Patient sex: M
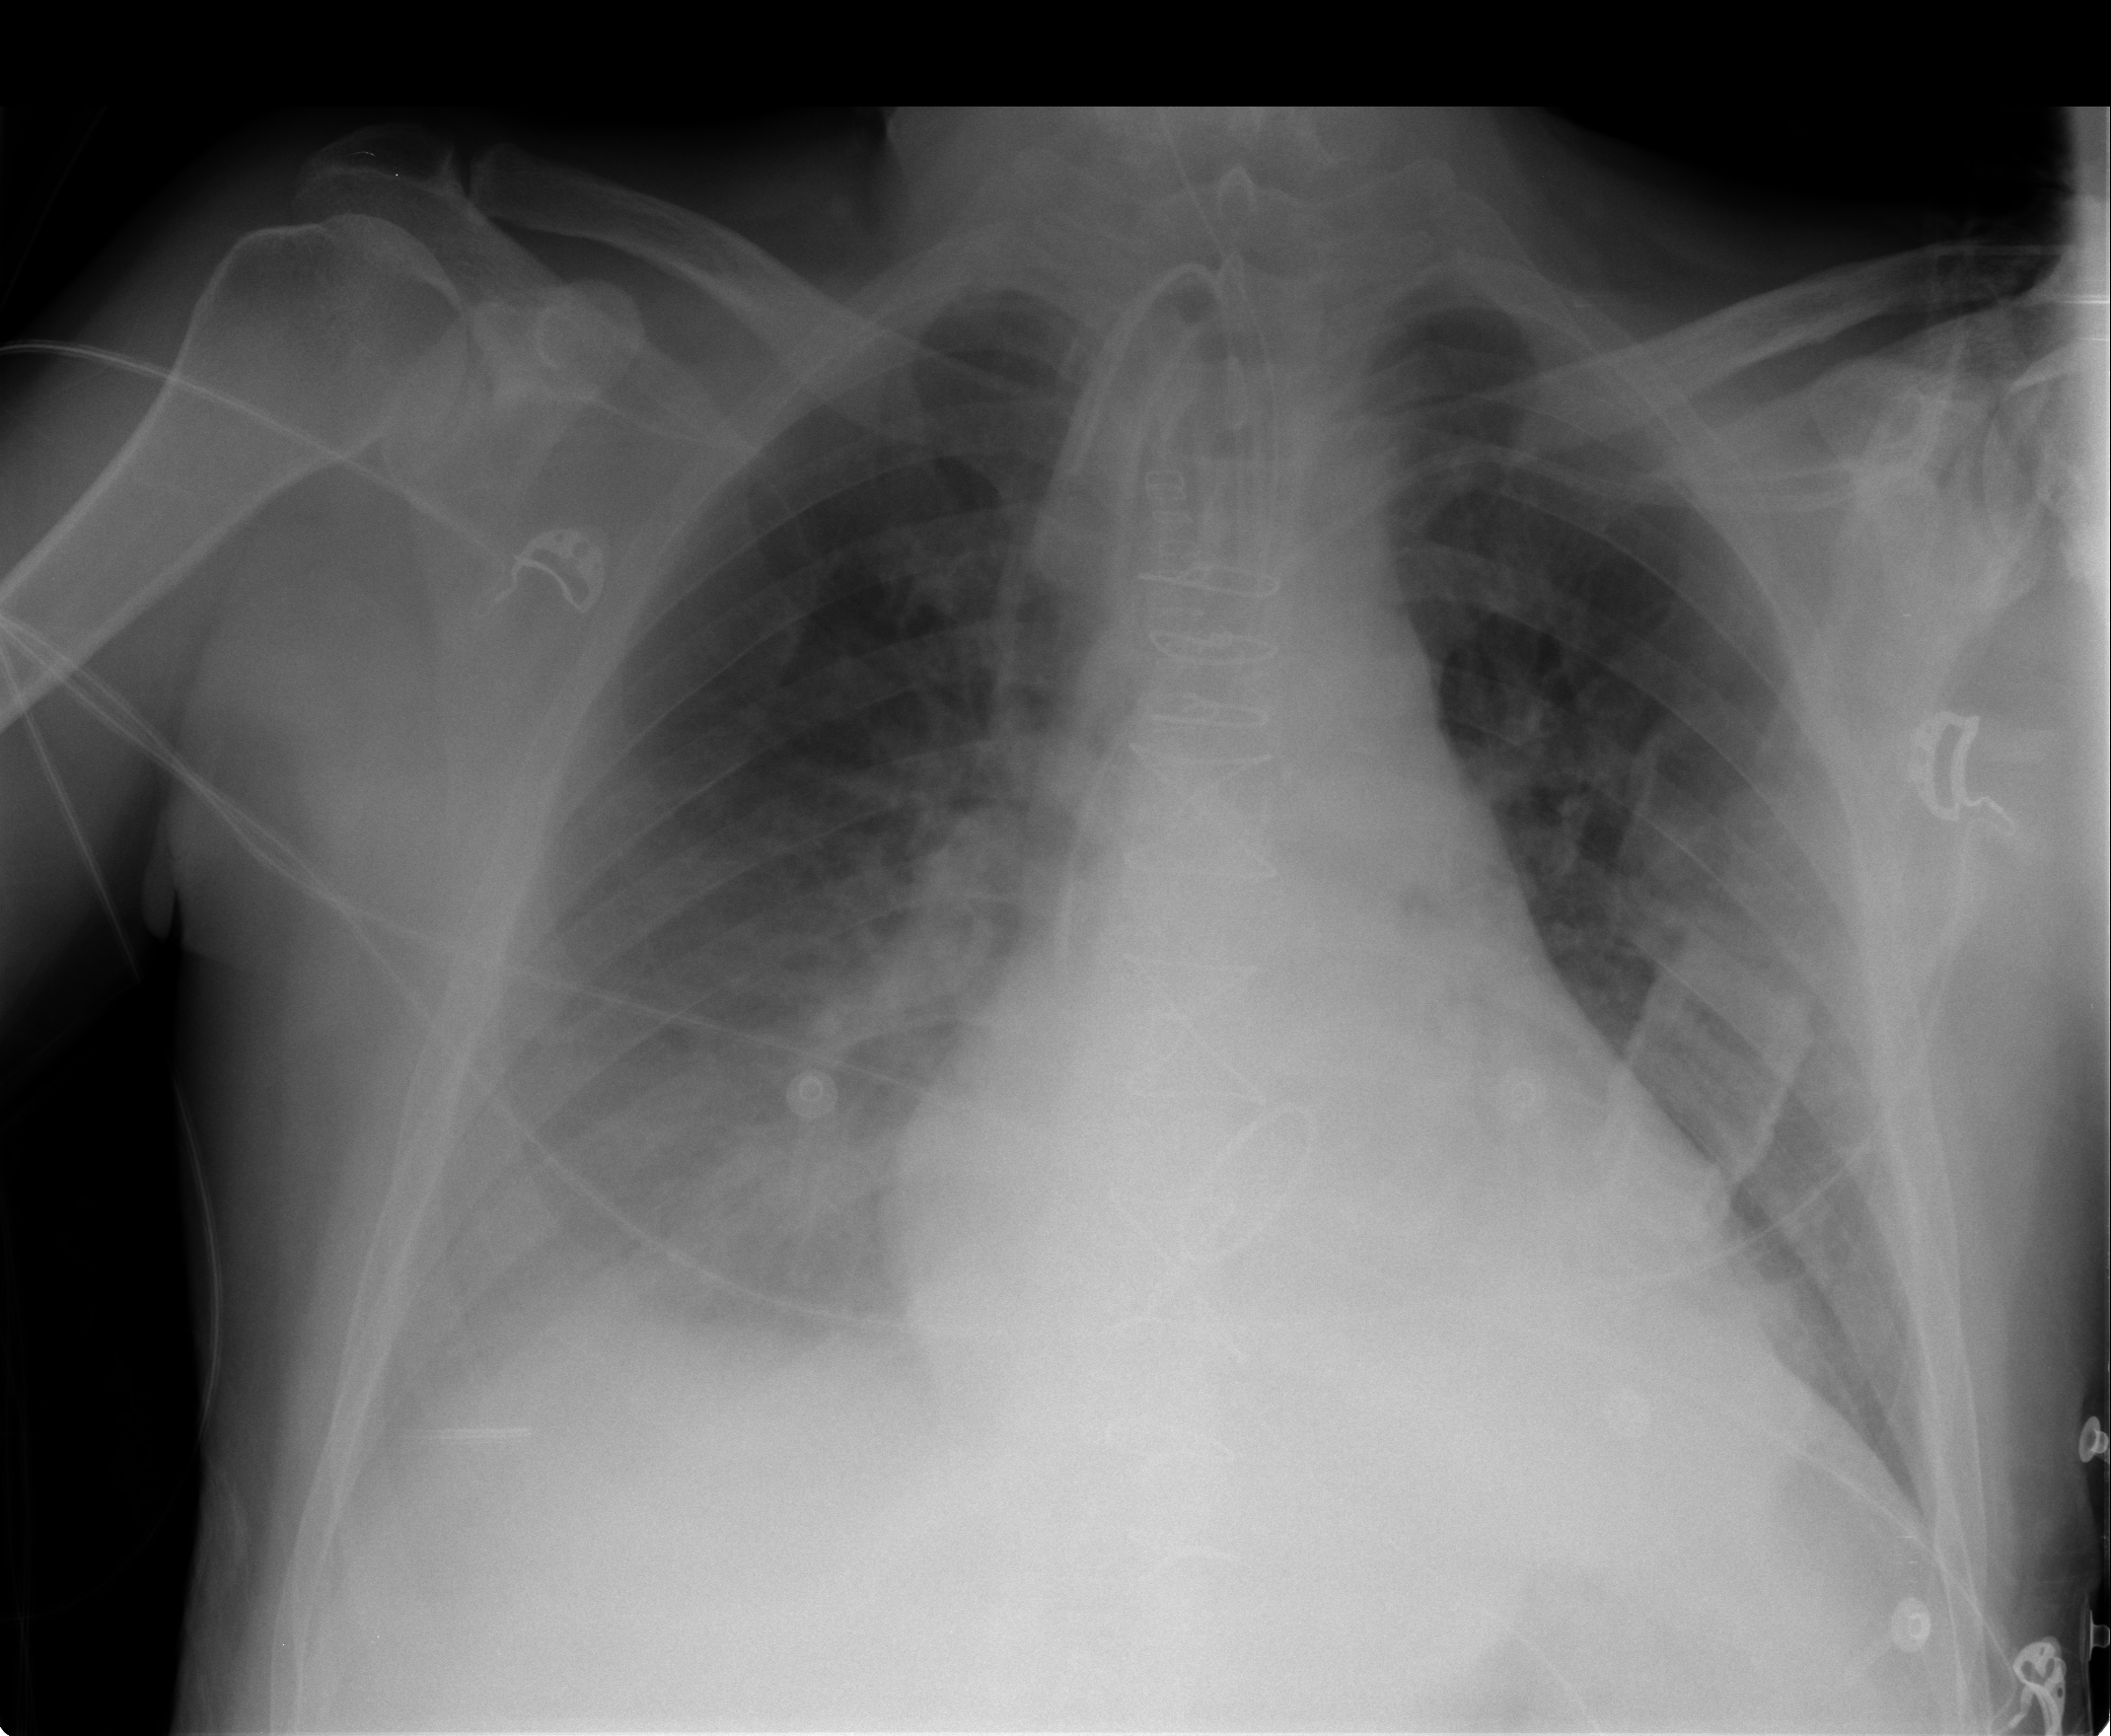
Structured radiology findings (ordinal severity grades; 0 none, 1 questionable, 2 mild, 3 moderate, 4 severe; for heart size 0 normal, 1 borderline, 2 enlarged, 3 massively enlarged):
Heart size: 2
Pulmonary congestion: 2
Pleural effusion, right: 2
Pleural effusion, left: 0
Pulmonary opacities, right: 2
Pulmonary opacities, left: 2
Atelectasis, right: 2
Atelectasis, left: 2